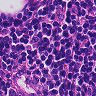
Metastatic tissue present: no